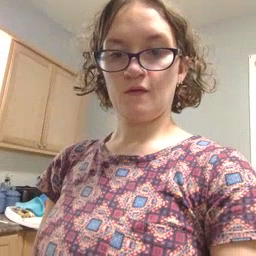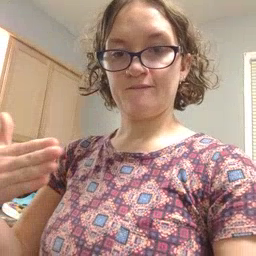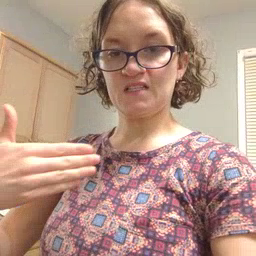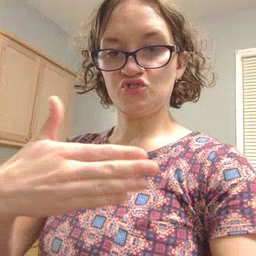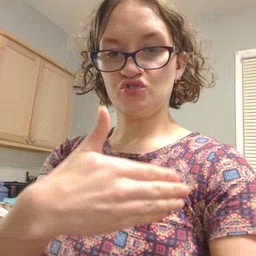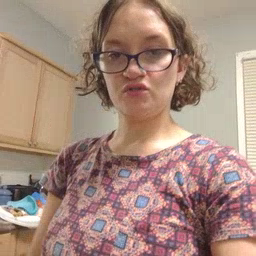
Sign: fish